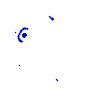
Particle: pion